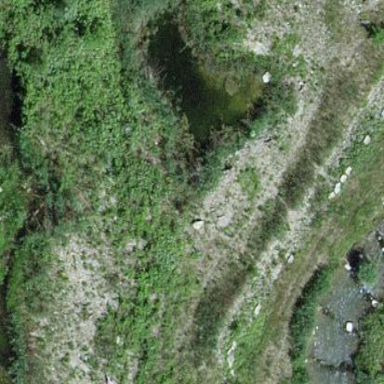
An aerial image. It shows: Pond with natural water.